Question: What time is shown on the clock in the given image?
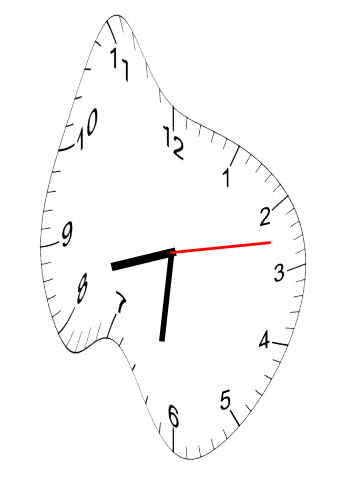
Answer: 08:31:13